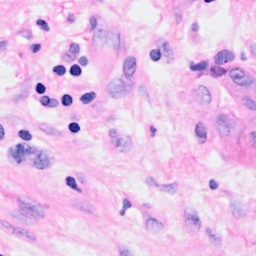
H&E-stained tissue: Breast